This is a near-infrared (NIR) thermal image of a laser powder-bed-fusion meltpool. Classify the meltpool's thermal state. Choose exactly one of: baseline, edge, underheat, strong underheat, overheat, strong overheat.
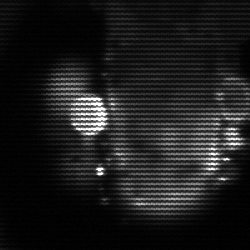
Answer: strong underheat